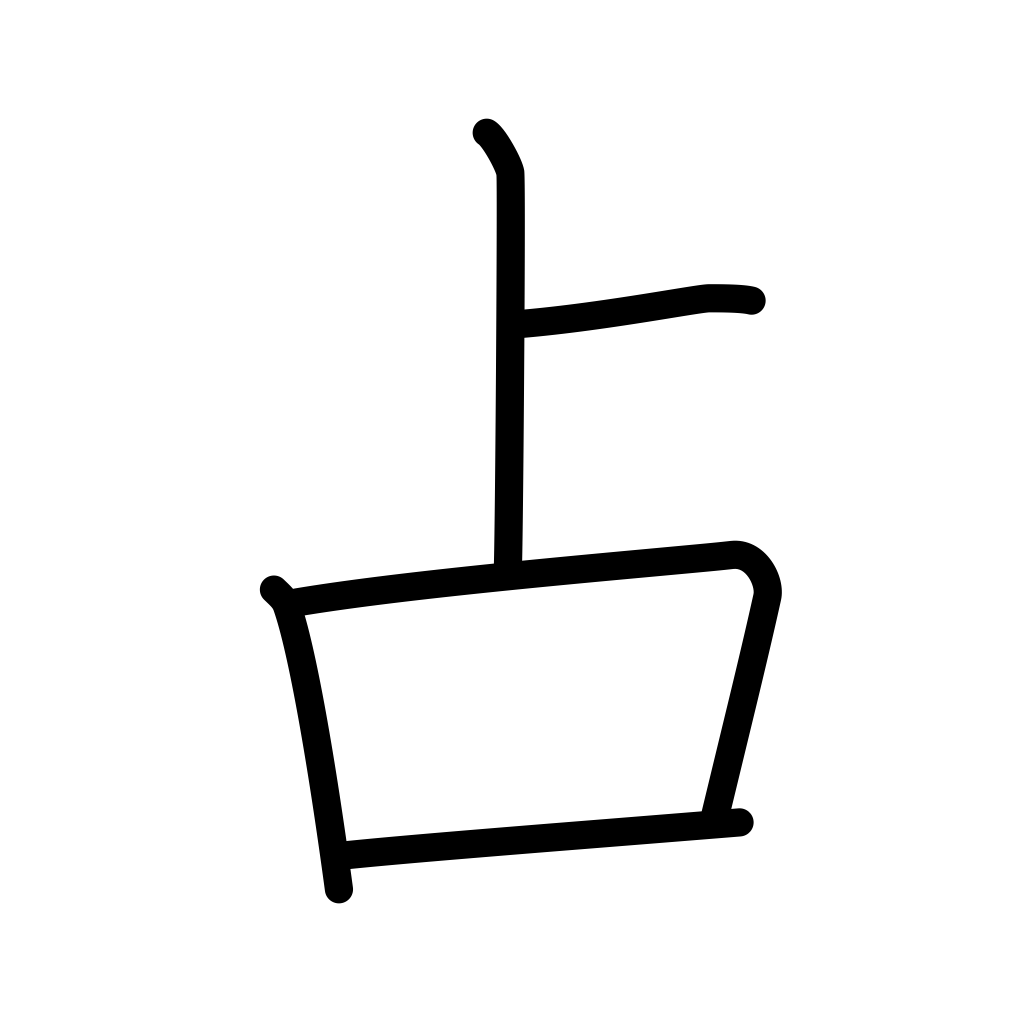
Meaning: fortune-telling, divining, forecasting, occupy, hold, have, get, take